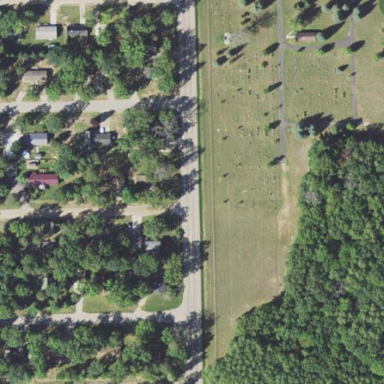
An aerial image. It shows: Cemetery.